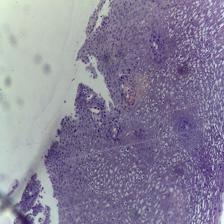
Diagnosis: OSCC